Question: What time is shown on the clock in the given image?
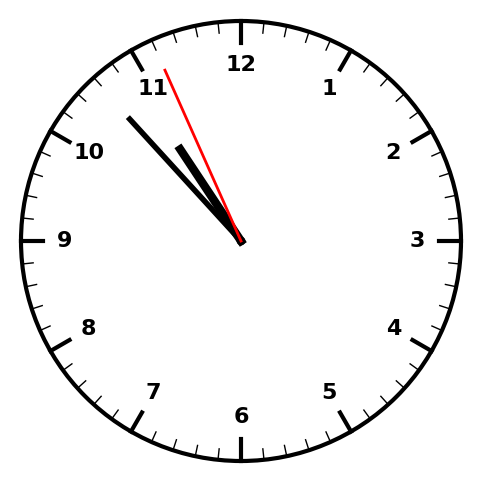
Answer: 10:52:56